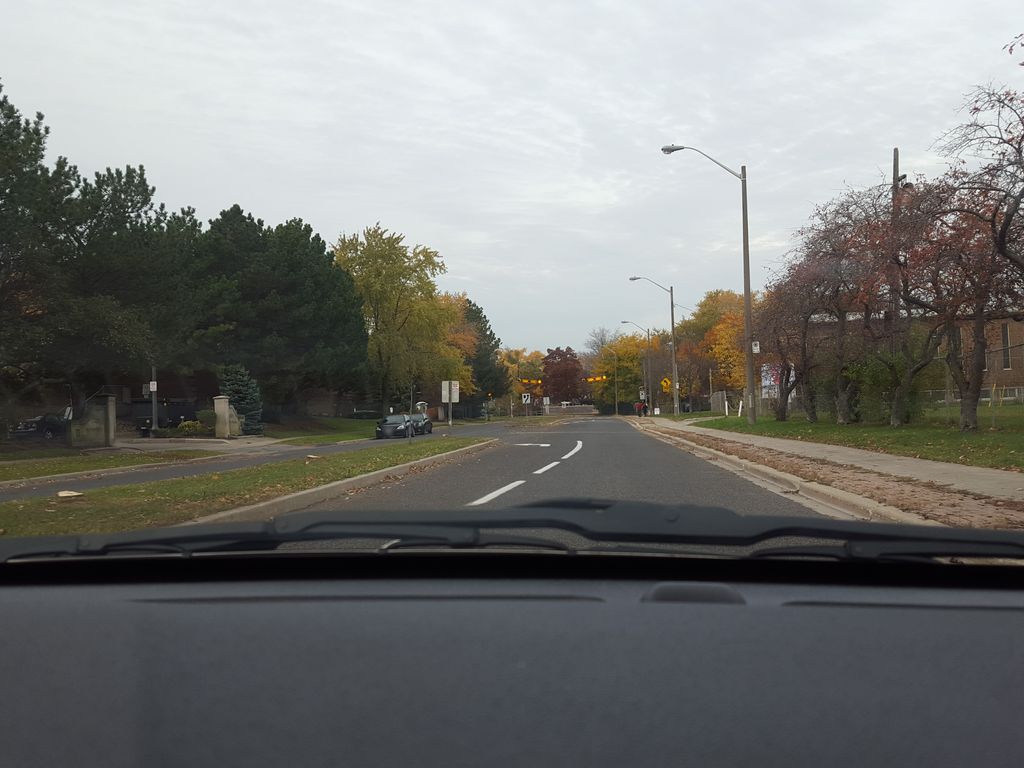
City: toronto